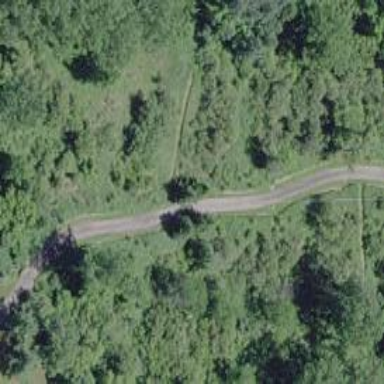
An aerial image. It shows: Driveway leading to service road.